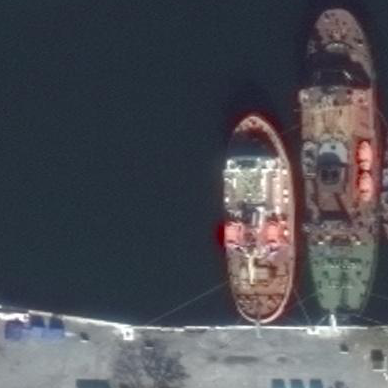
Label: civil